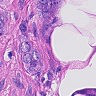
Metastatic tissue present: yes